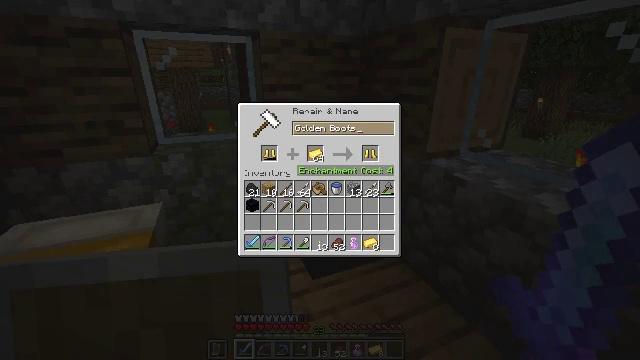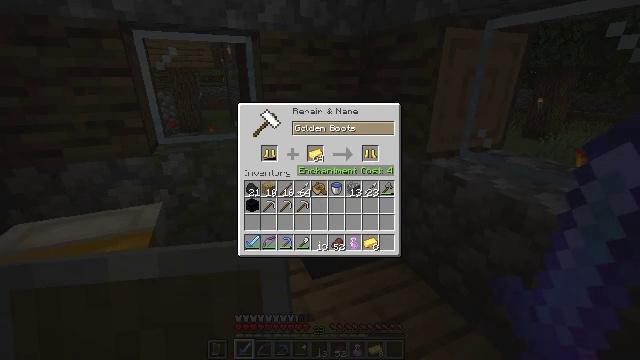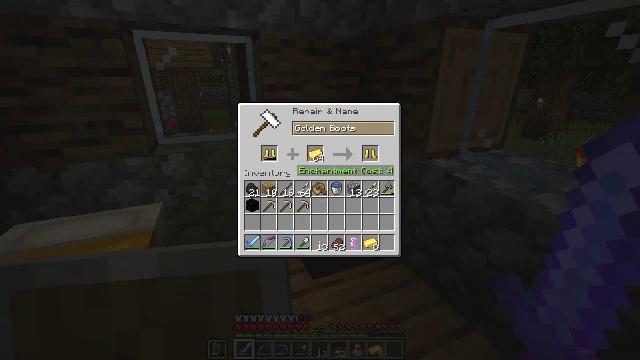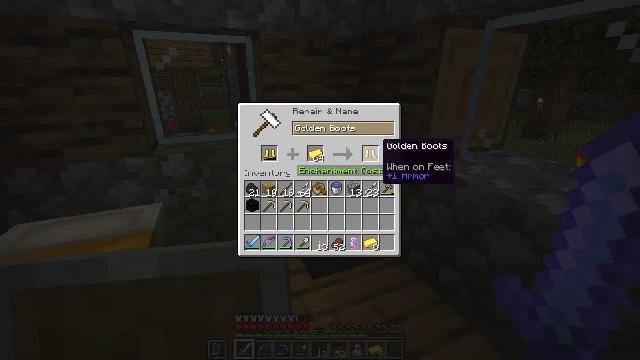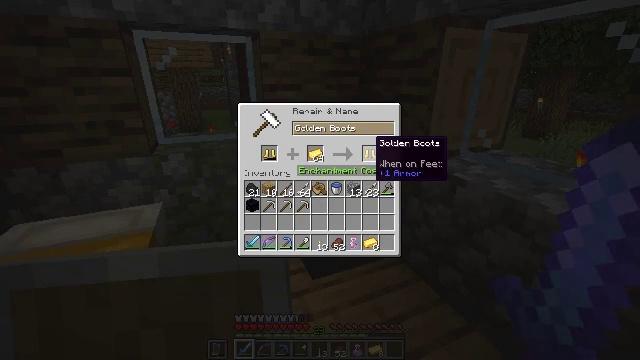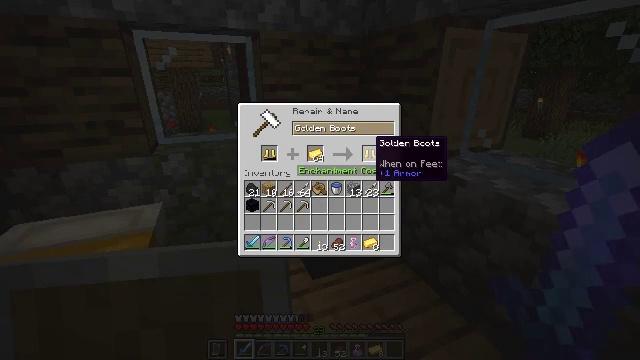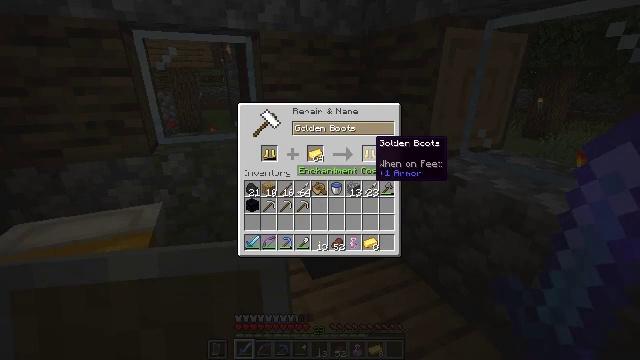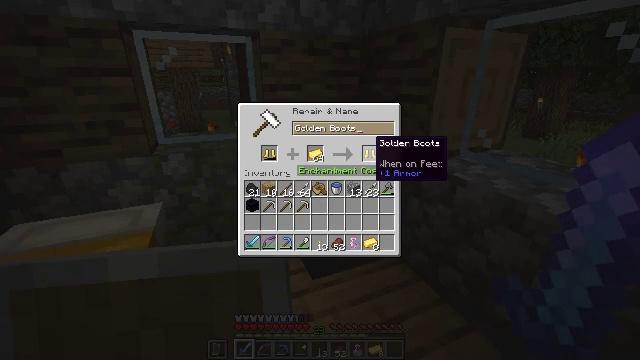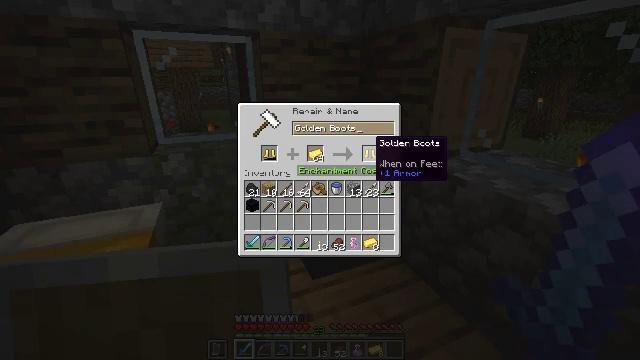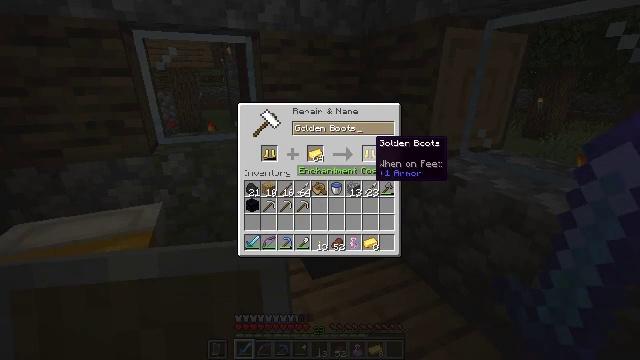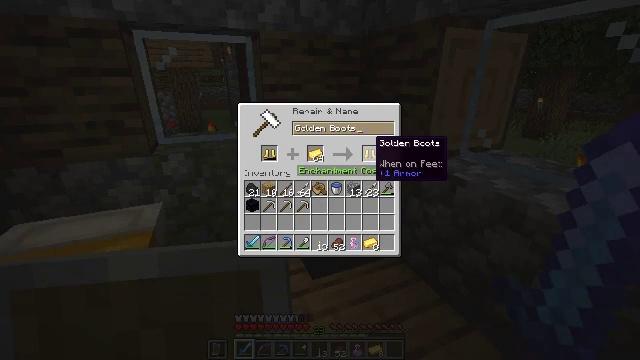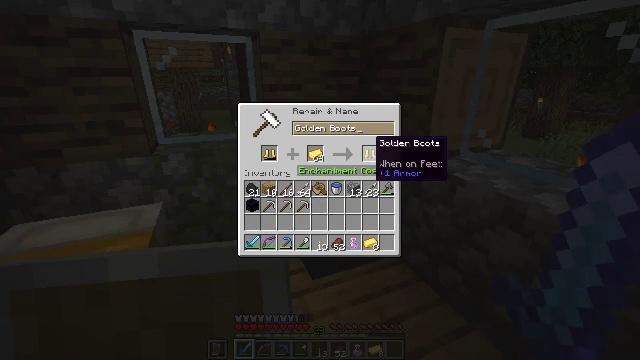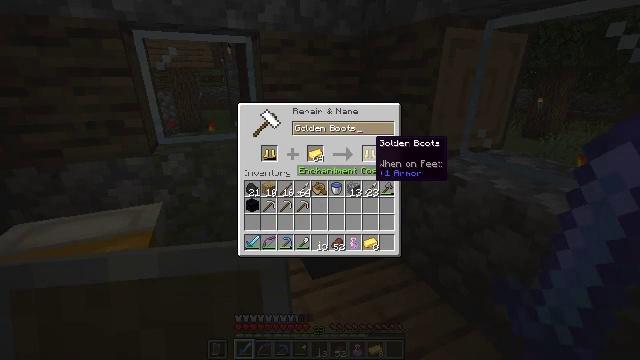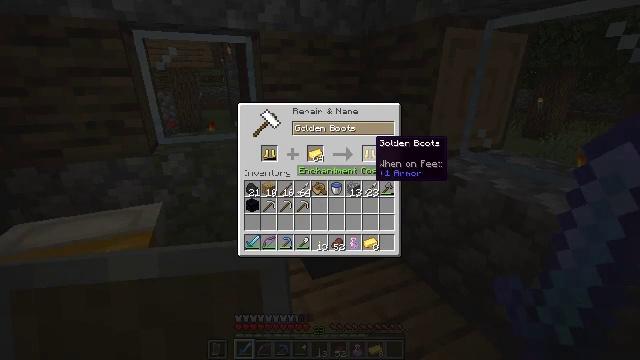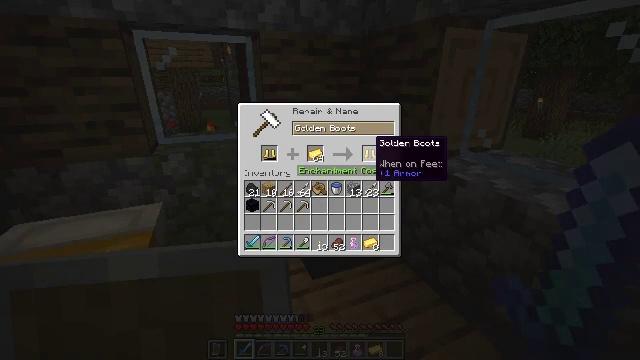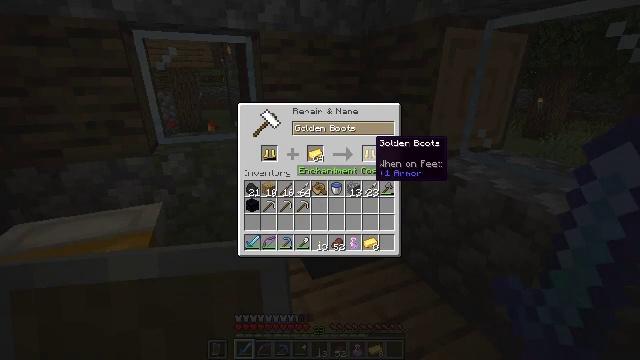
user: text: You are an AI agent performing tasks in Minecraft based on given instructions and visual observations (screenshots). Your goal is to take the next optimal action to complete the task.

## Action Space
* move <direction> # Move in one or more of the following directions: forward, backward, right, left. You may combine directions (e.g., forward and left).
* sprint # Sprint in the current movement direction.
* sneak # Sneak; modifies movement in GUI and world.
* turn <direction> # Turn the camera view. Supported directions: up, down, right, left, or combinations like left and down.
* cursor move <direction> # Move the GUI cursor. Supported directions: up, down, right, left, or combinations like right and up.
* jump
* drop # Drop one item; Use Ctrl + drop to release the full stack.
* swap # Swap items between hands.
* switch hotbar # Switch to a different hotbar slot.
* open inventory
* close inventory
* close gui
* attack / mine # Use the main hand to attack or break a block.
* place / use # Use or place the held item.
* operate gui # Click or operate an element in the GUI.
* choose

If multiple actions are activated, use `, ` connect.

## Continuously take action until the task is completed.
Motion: motion action
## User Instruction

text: Get golden boots from the crafting table.
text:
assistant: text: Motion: no_op
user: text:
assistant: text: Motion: no_op
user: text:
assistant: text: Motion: no_op
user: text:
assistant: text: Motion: cursor move left
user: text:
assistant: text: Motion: no_op
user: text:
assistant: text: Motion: no_op
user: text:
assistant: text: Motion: no_op
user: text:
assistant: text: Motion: no_op
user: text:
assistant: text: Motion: no_op
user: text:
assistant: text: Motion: no_op
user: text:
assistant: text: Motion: no_op
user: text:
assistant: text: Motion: no_op
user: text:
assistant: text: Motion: no_op
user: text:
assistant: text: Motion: no_op
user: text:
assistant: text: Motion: no_op
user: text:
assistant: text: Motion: no_op
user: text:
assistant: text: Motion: no_op
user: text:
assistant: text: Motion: no_op
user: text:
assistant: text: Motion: no_op
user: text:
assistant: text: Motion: no_op
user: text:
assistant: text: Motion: cursor move right
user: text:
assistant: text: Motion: no_op
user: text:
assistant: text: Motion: cursor move left
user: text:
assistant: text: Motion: cursor move right and down
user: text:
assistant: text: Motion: turn right and down
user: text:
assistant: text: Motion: turn right and down
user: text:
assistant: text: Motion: turn right and down
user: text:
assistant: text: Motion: turn right and up
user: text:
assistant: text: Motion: turn up
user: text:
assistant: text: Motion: move forward